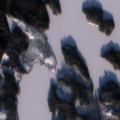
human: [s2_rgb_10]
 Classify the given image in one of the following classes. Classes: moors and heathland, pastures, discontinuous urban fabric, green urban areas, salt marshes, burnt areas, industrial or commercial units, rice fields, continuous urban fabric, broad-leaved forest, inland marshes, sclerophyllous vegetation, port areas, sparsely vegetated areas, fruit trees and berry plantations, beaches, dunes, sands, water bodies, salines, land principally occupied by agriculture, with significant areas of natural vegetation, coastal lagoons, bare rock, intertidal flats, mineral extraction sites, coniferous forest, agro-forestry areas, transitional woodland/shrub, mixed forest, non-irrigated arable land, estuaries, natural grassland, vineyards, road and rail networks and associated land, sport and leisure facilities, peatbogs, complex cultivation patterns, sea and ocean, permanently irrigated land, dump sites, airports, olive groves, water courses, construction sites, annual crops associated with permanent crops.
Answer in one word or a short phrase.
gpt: coniferous forest, mixed forest, transitional woodland/shrub, water bodies